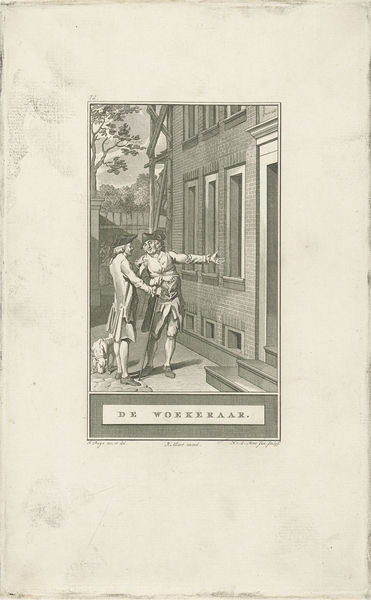
Titel: Woekeraar
Künstler: Noach van der (II) Meer
Standort: Amsterdam
Institution: Rijksmuseum
Schlagwörter: hat, men, people, soldier, steps, stockings, white, window, black, conversation, gray, grey, talking, wall, windows, print, brown, hand, wood, clouds, sky, tree, building, house, german, street, trees, light, pine, entrance, path, drawing, shadow, coat, dog, hats, french, jacket, step, door, fence, town, arms, leaves, trunk, square, brick, shoes, england, home, branches, fingers, lithograph, goat, dutch, sidewalk, outdoor, stones, doorway, gesture, standing, gentlemen, inviting, cobblestones, dinner, showing, colonial, speaking, caption, etch, enter, cellar, 1700, cobbles, welcome, scaffolding, scaffold, 1700s, revolutionaries, mortar, long coat, lintel, de woekeraar, lintels, treads, risers, three-cornered hat, woekeraar, chein, invite, welcom, dk, voekeraar